七年级 · 代数
如图(1), 将边长为 $a$ 的大正方形剪去一个边长为 $b$ 的小正方形, 并沿图中的虚线剪开, 拼接后得到图(2), 根据图形的面积, 甲同学写出了一个等式 $a^{2}-b^{2}=(a+$ $b)(a-b)$, 乙同学也写出了一个等式 $(a-b)^{2}=a^{2}-2 a b+b^{2}$, 则 ( )

图(1)

图(2)

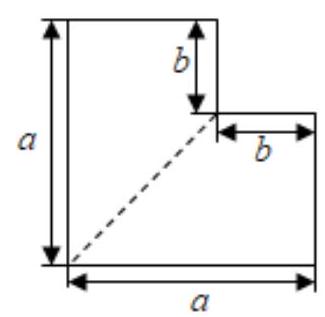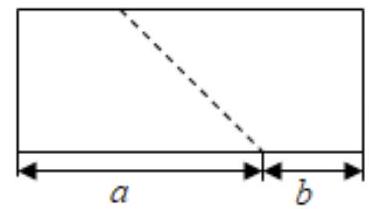
A. 甲乙都正确
B. 甲乙都不正确
C. 甲正确, 乙不正确
D. 甲不正确, 乙正确

答案: C
解析: 【答案】 $C$

【解析】解：图1面积为: $a^{2}-b^{2}$,

图2的面积为: $(a+b)(a-b)$,

$\therefore a^{2}-b^{2}=(a+b)(a-b)$,

$\therefore$ 甲同学写得正确,

故选: $C$.

分别表示出两个图形的面积, 再根据面积相等得出等式即可.

考查平方差公式的几何背景, 用面积相等得出等式是常用的方法.